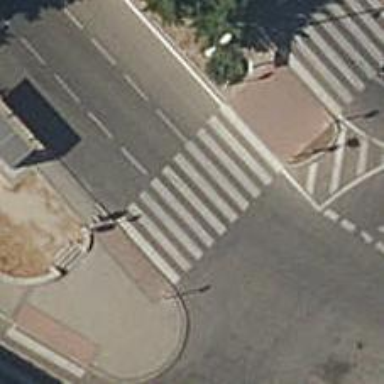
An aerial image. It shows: Marked crossing with visible markings.